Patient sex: M
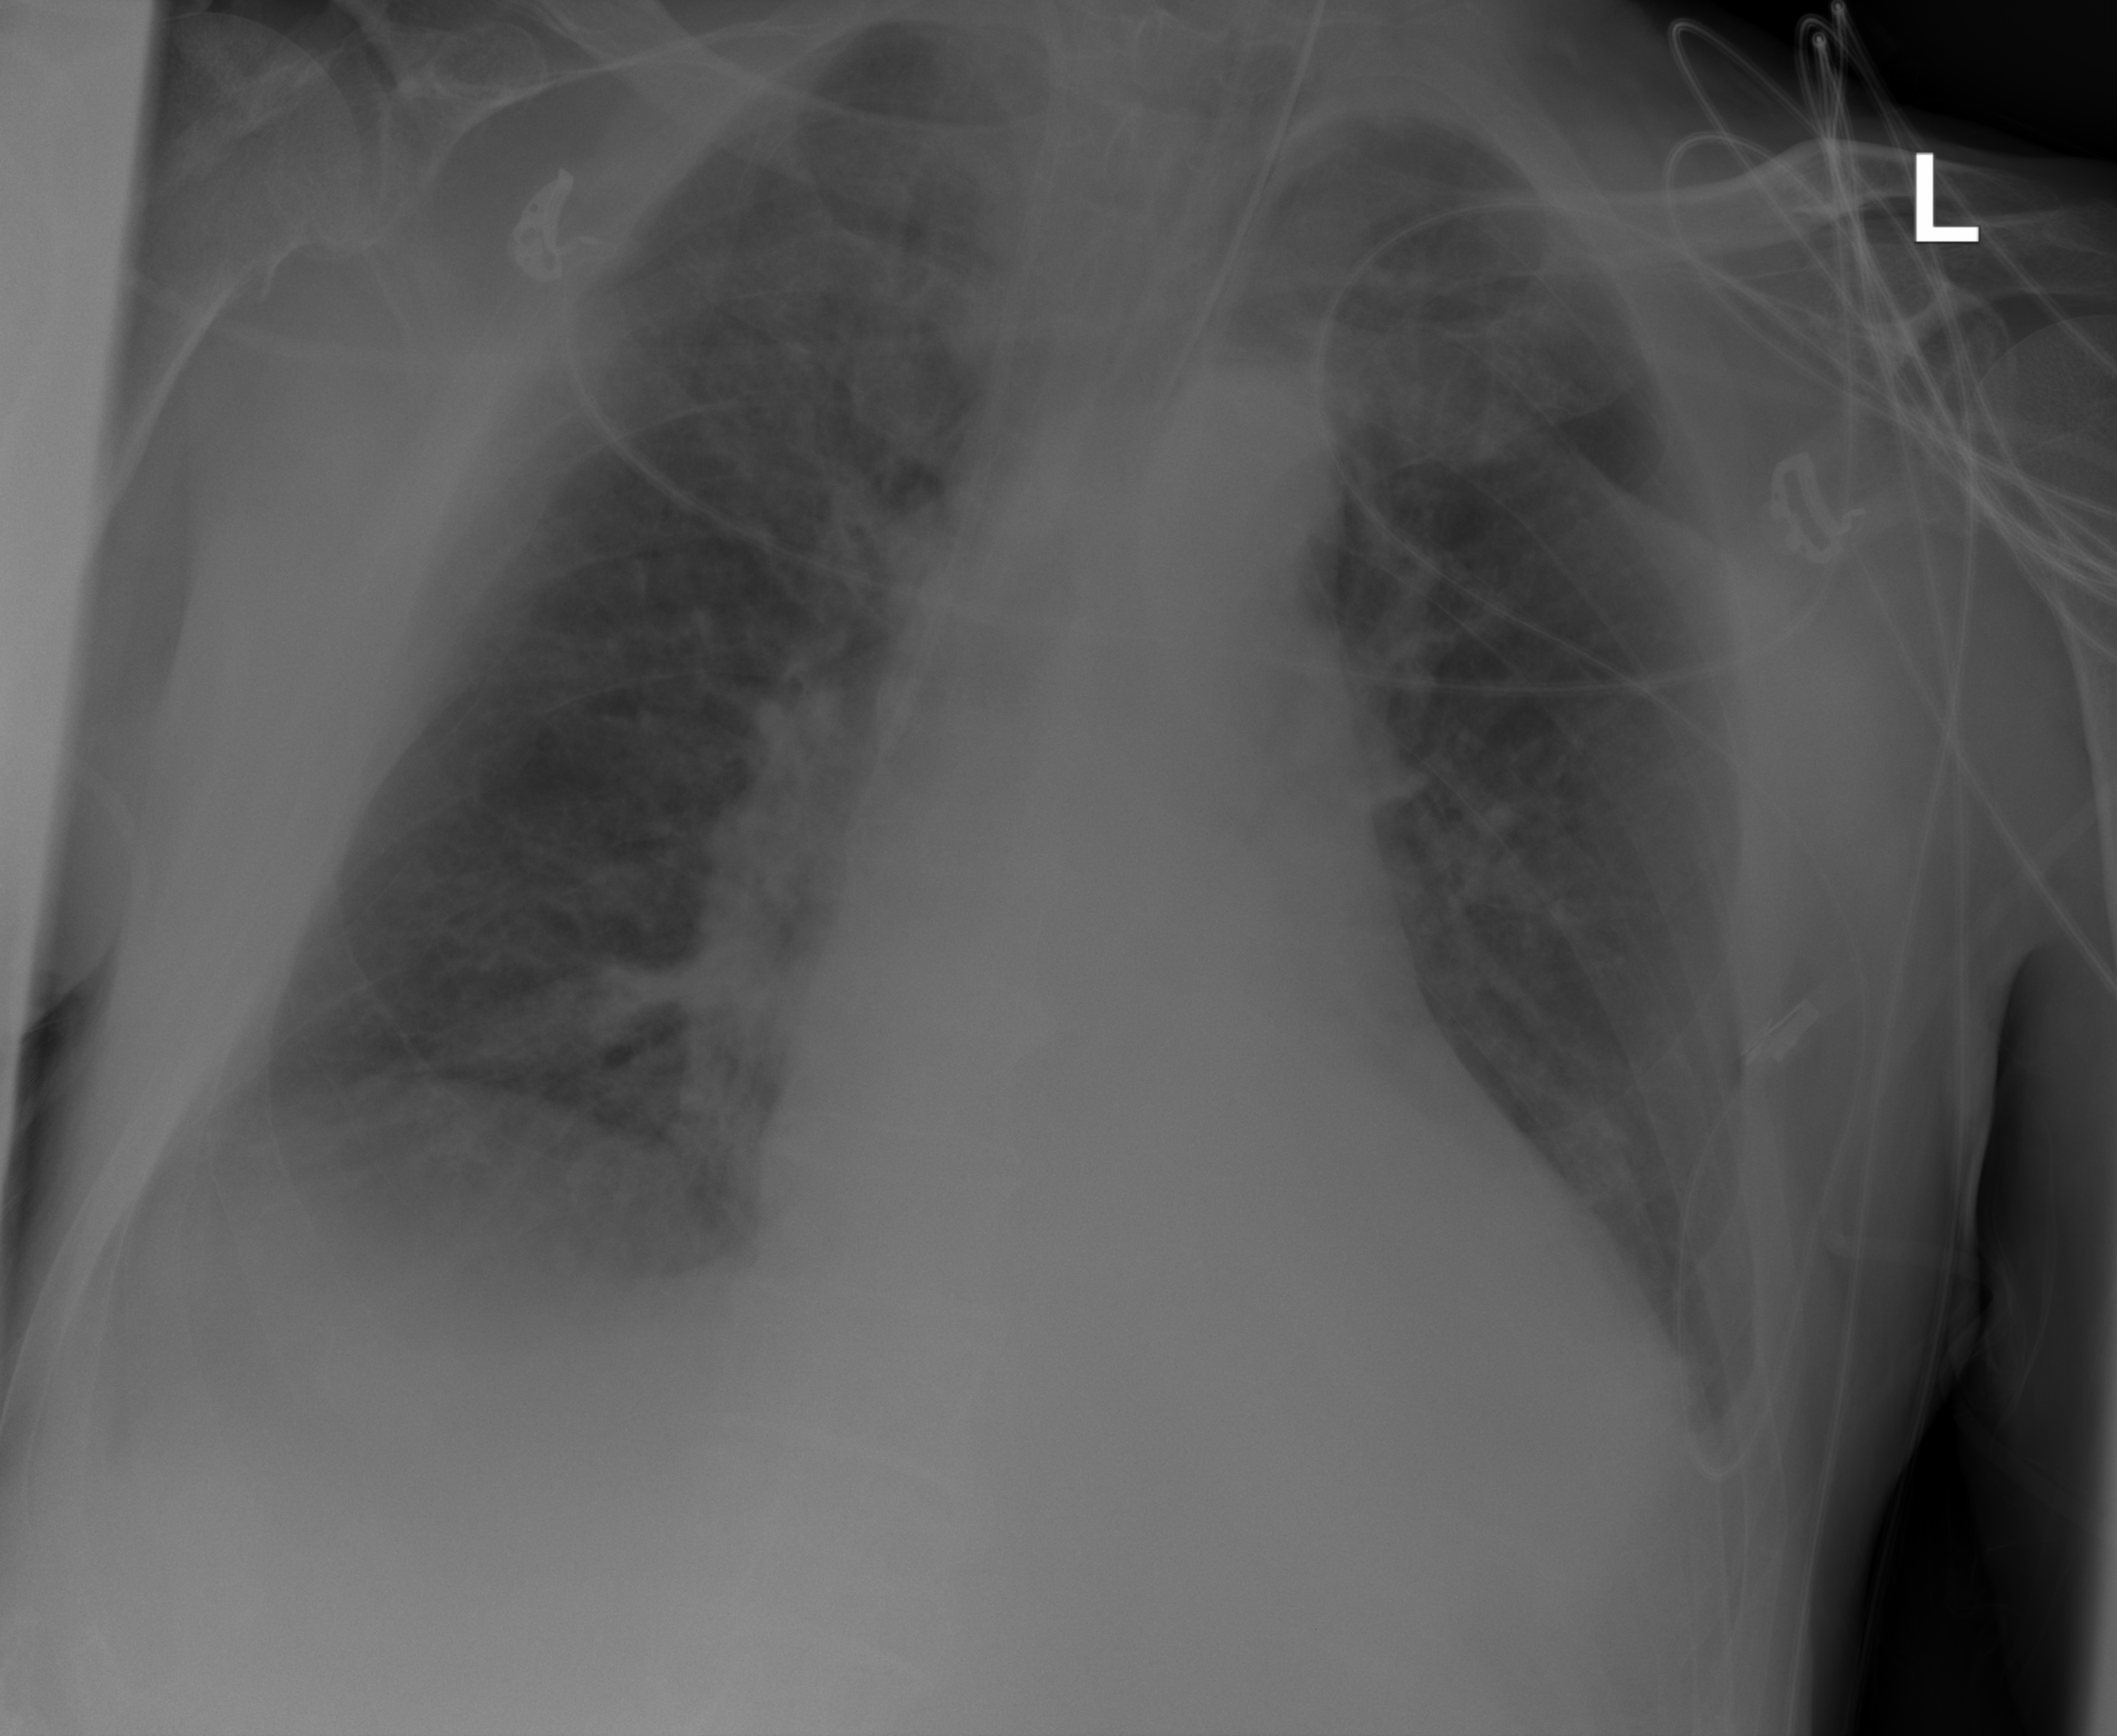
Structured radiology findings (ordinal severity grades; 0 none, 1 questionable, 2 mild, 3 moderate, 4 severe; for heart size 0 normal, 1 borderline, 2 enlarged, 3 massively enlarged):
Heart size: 2
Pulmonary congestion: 1
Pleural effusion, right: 0
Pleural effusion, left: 0
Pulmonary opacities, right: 0
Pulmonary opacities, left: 0
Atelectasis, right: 0
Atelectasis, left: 0